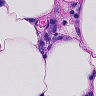
Metastatic tissue present: no